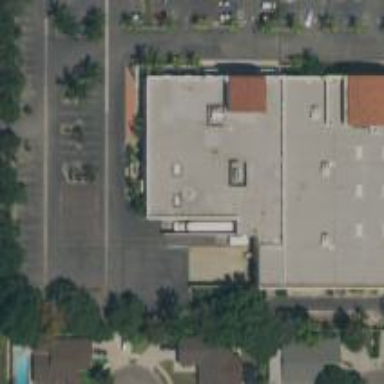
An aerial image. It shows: Retail building.